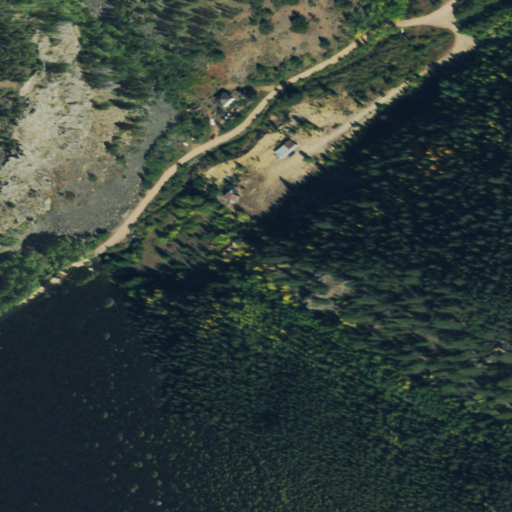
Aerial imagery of valley in Colorado named Gurley Gulch containing evergreen forest, shrub, woody wetlands, grassland, deciduous forest, mixed forest, and open development